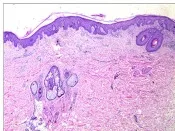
(H) Skin biopsy from a scaly erythema lesion on the shoulder showed hyperkeratosis, parakeratosis, neutrophil accumulation, disappearance or thinning of the granular layer, mild thickening of the spinous layer, infiltration of lymphocytes and histiocytes around small vessels in the superficial dermis and deposition of mucinous substances in the interstitium.
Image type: pathology (h&e)